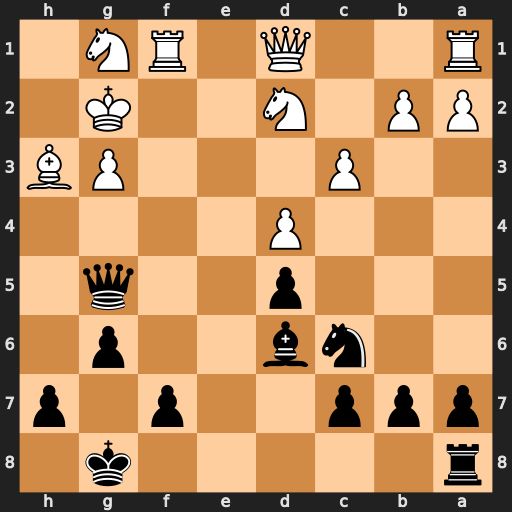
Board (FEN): r5k1/ppp2p1p/2nb2p1/3p2q1/3P4/2P3PB/PP1N2K1/R2Q1RN1
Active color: b
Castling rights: -
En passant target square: -
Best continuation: Qxg3+ Kh1 Qh2#